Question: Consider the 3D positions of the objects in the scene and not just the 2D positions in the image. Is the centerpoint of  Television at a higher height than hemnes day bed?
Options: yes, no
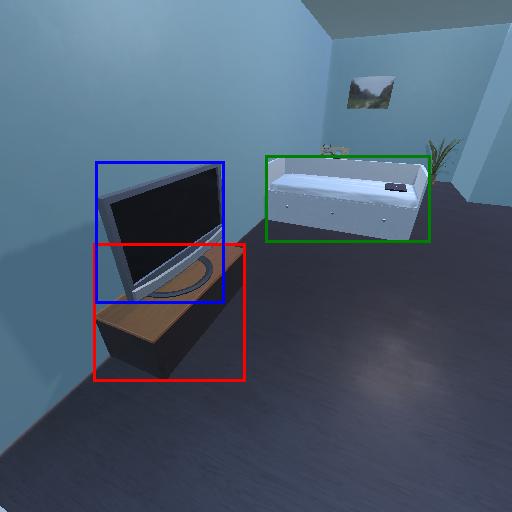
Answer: yes